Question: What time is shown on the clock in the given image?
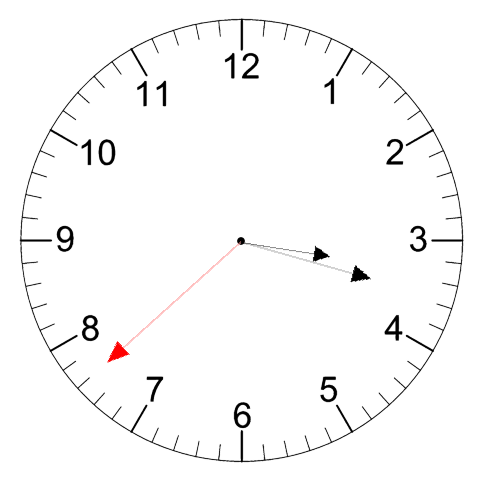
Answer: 03:17:38